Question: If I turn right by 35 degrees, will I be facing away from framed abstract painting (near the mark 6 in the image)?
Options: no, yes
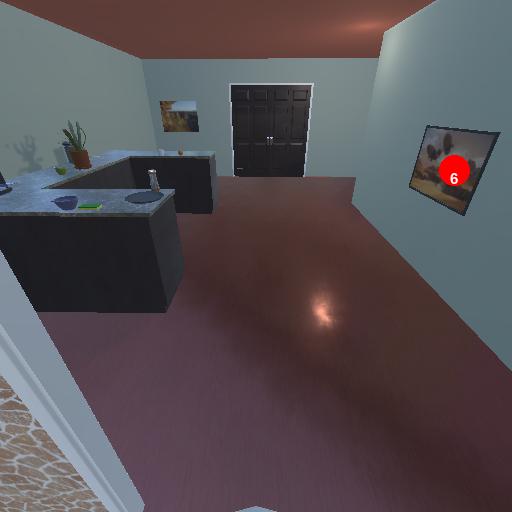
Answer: no